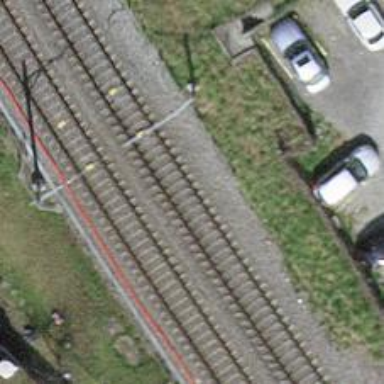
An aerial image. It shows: Single railway track with electrification through contact line.